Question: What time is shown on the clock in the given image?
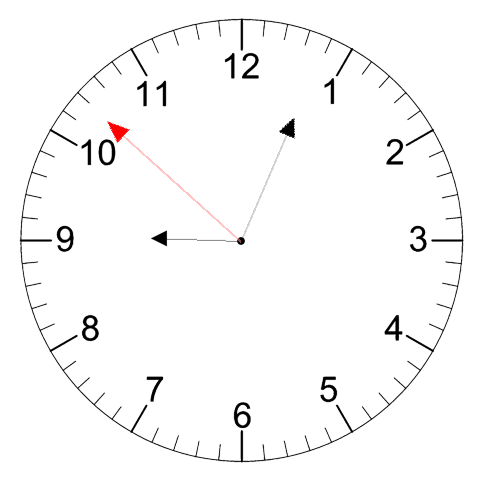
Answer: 09:03:52